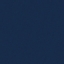
Land use / land cover class: SeaLake